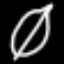
Label: leaf